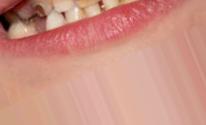
Condition: Caries